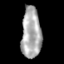
Tissue: skin
Cell type: Epithelial cells
Senescence score: 0.239
Nuclear area (px): 977
Mean DAPI intensity: 171.969